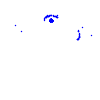
Particle: electron